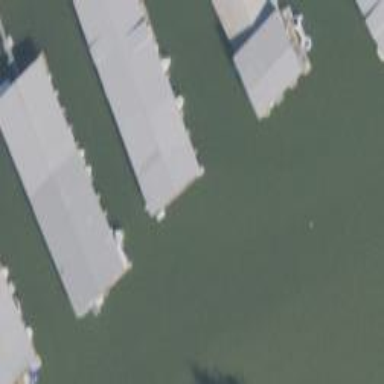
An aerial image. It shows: Boathouse.